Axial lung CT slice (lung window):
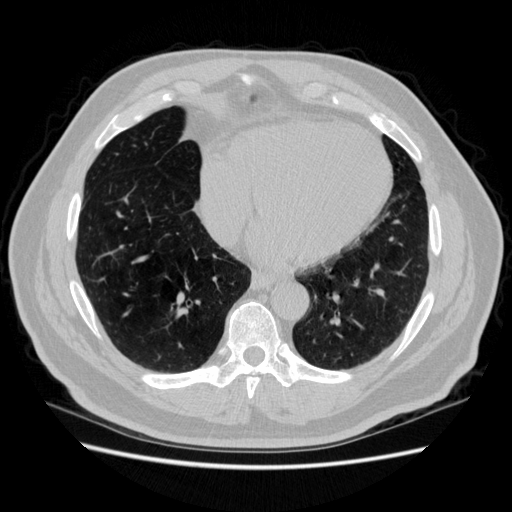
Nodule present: no